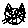
Label: cat